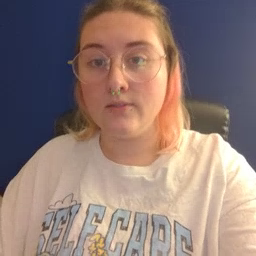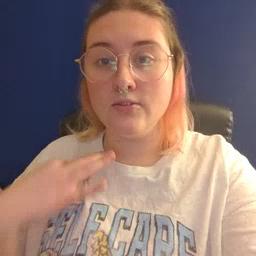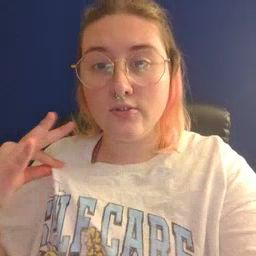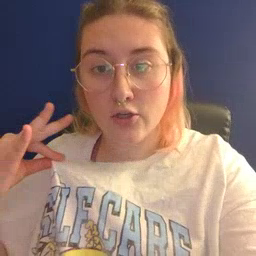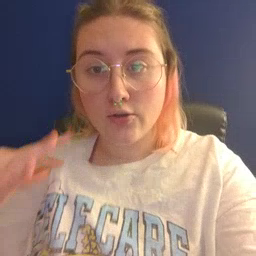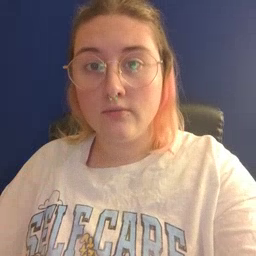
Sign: shirt